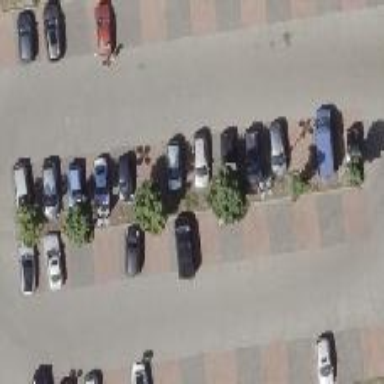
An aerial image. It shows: Parking area with paving stones surface.